Field crop: tomato
Growth stage: 1
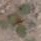
Species: solanum